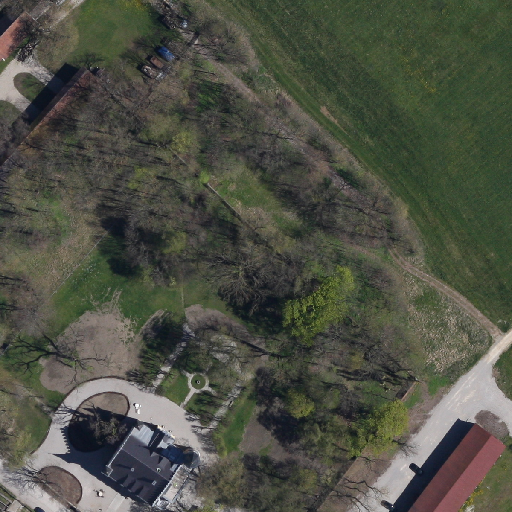
Referring expression: impervious surface